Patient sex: M
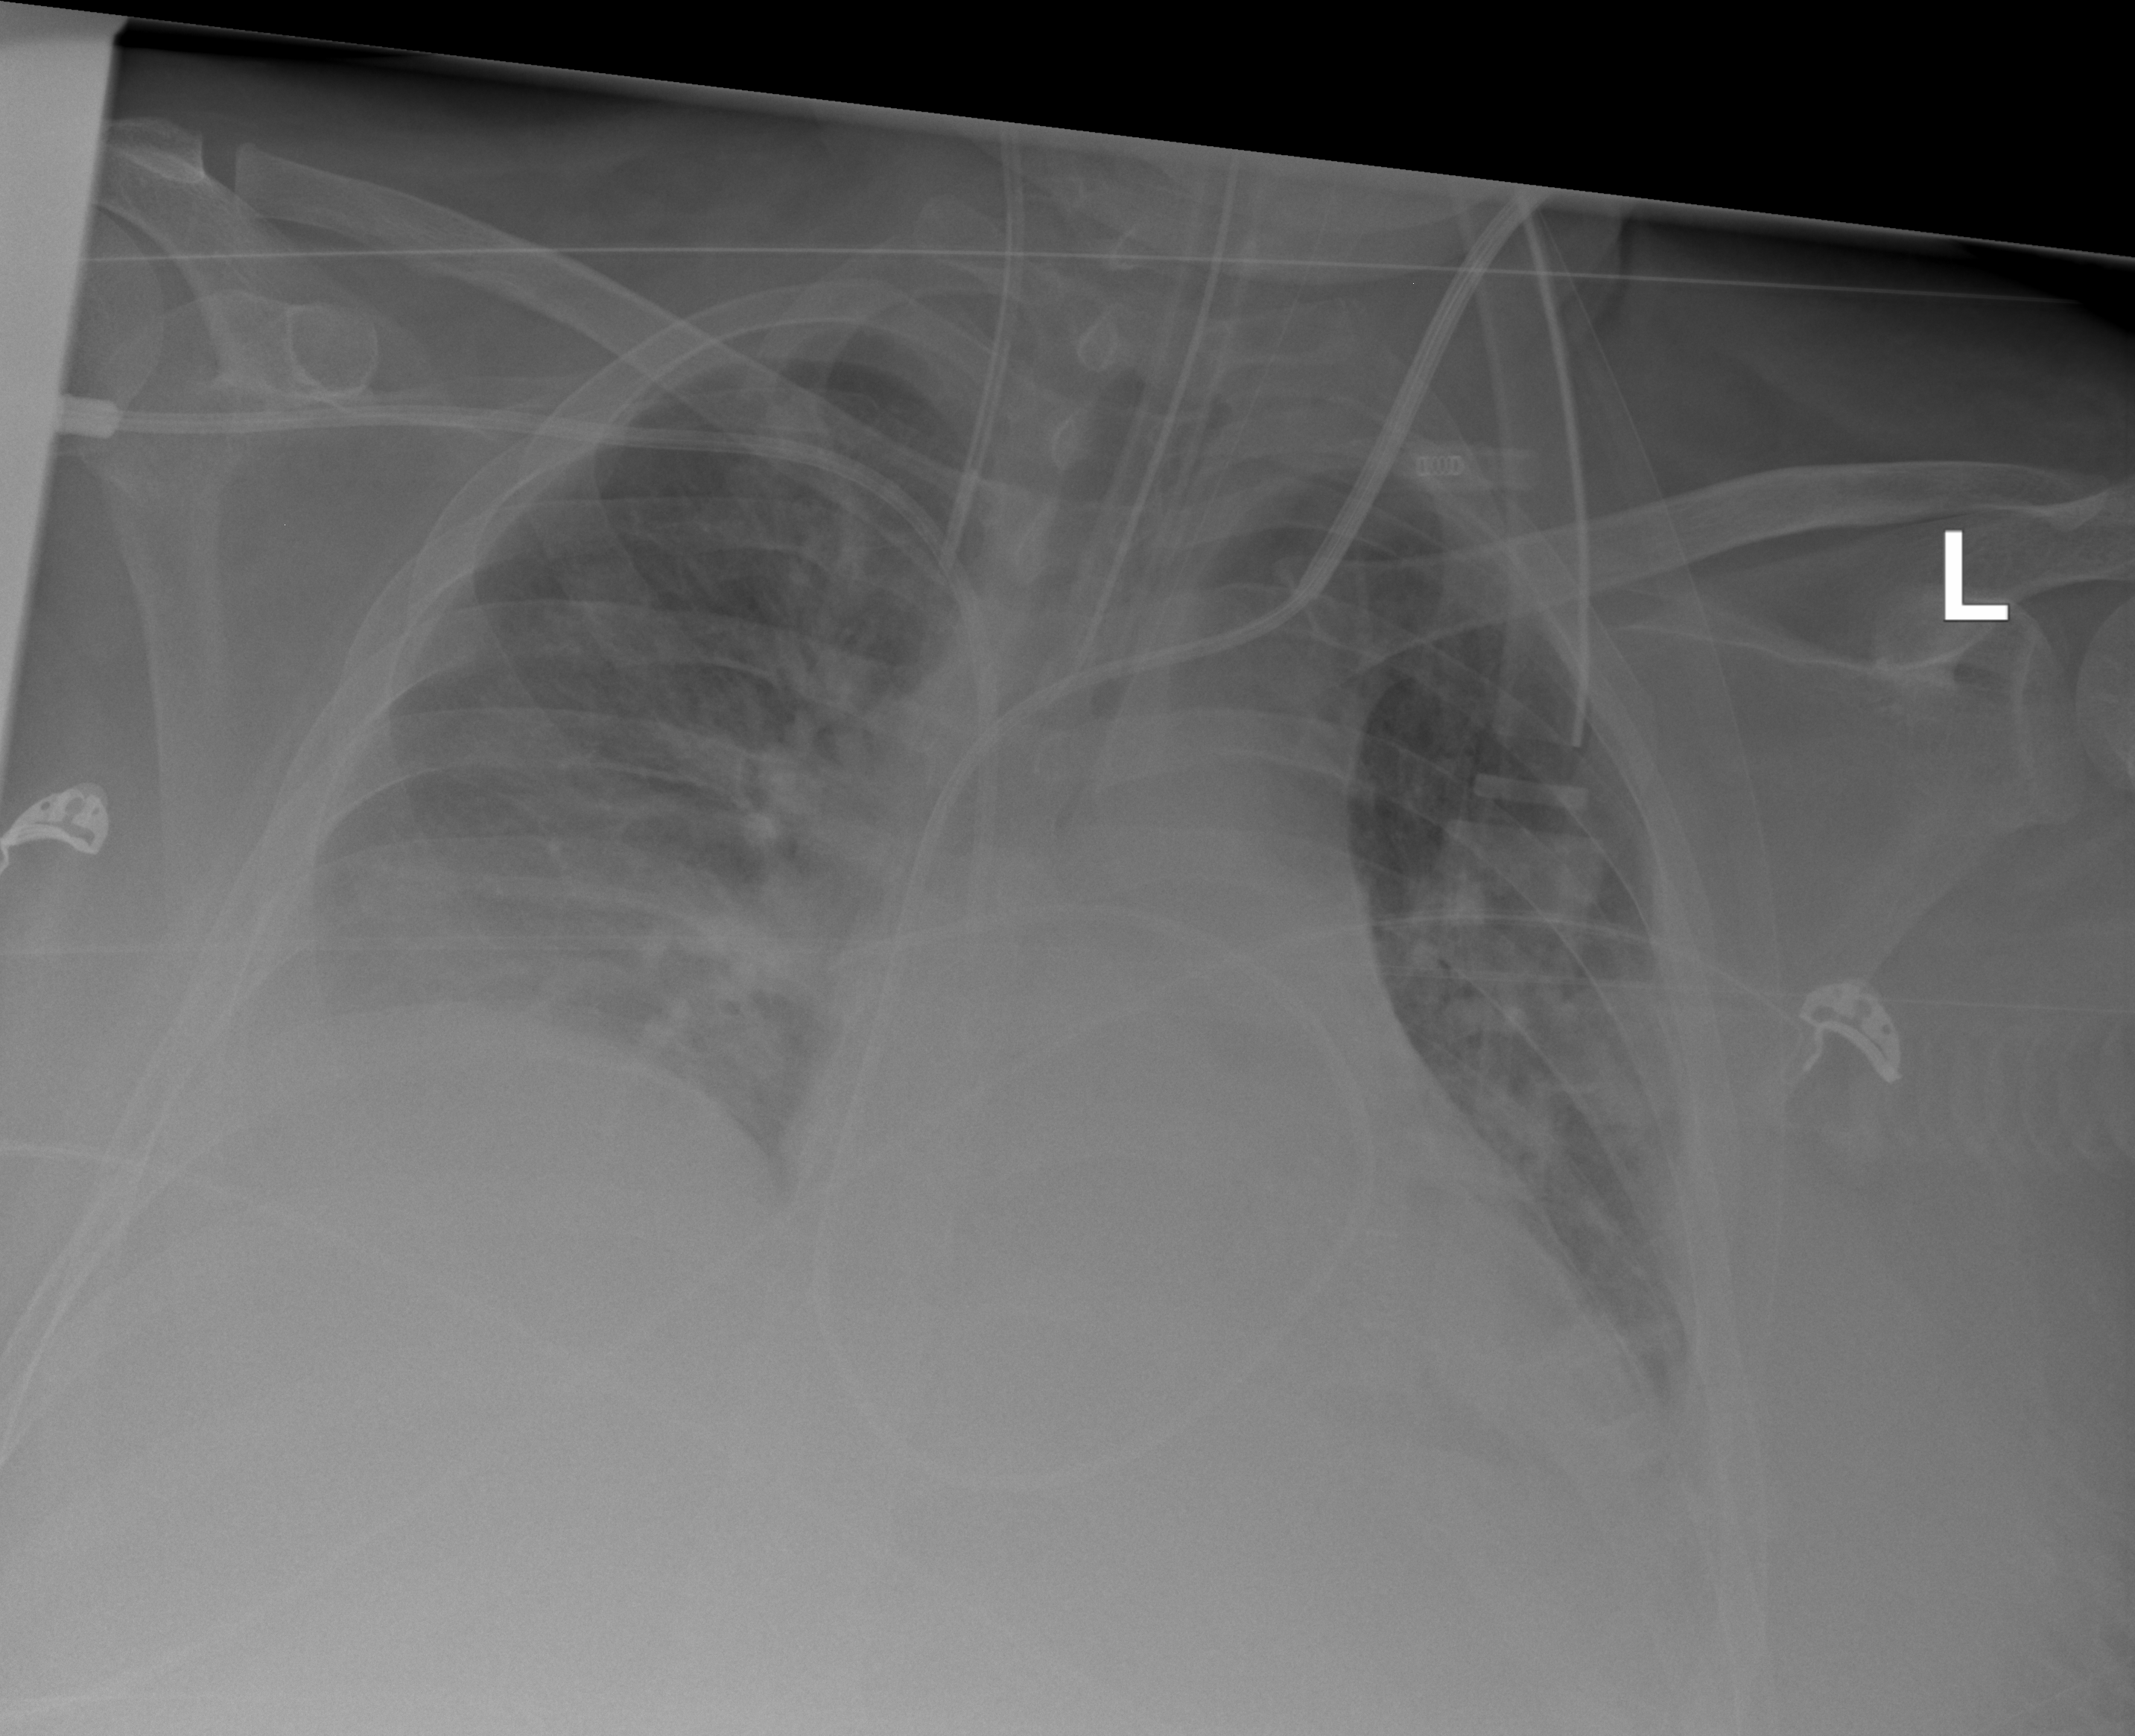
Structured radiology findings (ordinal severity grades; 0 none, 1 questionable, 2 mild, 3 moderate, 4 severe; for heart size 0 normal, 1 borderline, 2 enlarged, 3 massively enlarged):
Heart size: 0
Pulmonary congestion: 3
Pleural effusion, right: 0
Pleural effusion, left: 2
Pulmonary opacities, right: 0
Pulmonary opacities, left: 0
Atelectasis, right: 2
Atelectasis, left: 2